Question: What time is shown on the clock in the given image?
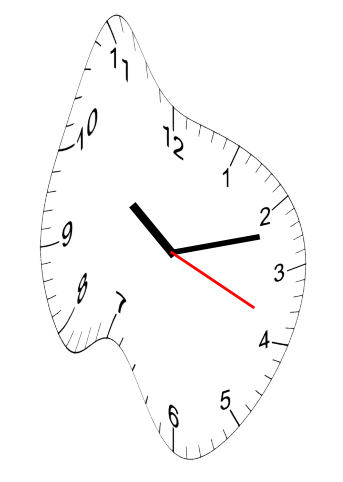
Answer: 10:12:19